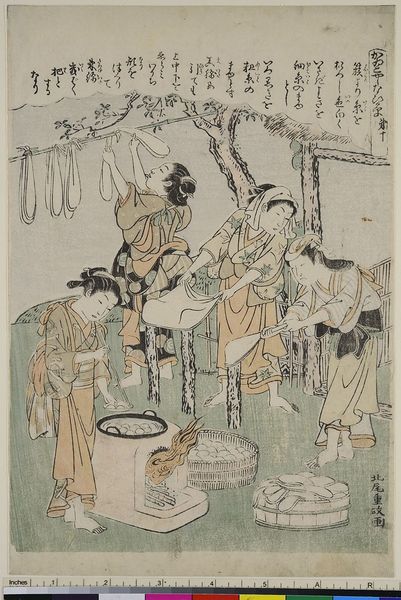
Titel: Anleitung zur Seidenraupenzucht Blatt 10
Künstler: Kitao Shigemasa
Standort: Hamburg
Institution: Museum für Kunst und Gewerbe Hamburg
Schlagwörter: stoff, seide, holzschnitt, druckgraphik, druckgrafik, schmetterling, zeit, gewebe, farbholzschnitt, werkzeuge, kokon, edo, reproduktionen, druckerzeugnisse, arbeitsgeräte, seidenherstellung, seidenspinner